Question: I would like to create a custom button, which have a custom background image, icon and a label.
It looks very similar like the Twitter button i found:

Any good suggestion is appreciated!
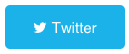
Answer: You need to import quartz
'''
#import <QuartzCore/QuartzCore.h>
'''
then to create button like your twitter button simply write this code:
'''
UIButton *yourButton = [UIButton buttonWithType:UIButtonTypeCustom];
yourButton.frame = CGRectMake(50, 50, 100, 50);
yourButton.layer.cornerRadius = 10;
yourButton.clipsToBounds = YES;
yourButton.backgroundColor = [UIColor colorWithRed:57.0/255.0 green:178.0/255.0 blue:235.0/255.0 alpha:1.0];
//if you want to set image as background
//[yourButton setBackgroundImage:[UIImage imageNamed:@"background_image"] forState:UIControlStateNormal]
[yourButton setTitleColor:[UIColor whiteColor] forState:UIControlStateNormal];
[yourButton setTitle:@"Twitter" forState:UIControlStateNormal];
[yourButton setImage:[UIImage imageNamed:@"twitter_icon"] forState:UIControlStateNormal];
'''